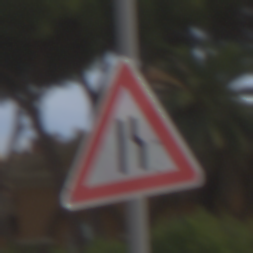
Verkehrszeichen: EinseitigVerengteFahrbahnRechts
Umgebung: Outdoor, Suburban
Tageszeit: MorningAfternoon
Wetter: PartlyCloudy
Licht: Natural
Jahreszeit: NotSpecified
Kontrast: HighContrast